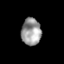
Tissue: lung
Cell type: Epithelial cells
Senescence score: 0.2262
Nuclear area (px): 524
Mean DAPI intensity: 153.754